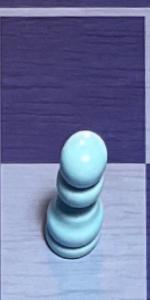
Label: Pawn_White